五年级 · 立体几何学
将下面这个展开图围成正方体后，可能是（）。

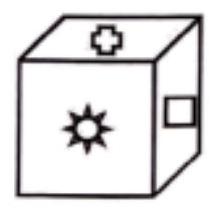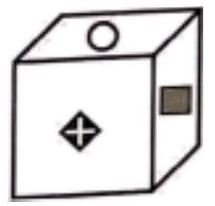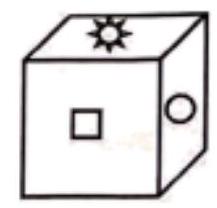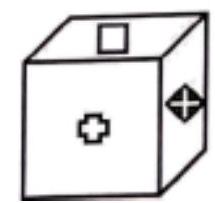
A.

B.

C.

D.

答案: D
解析: 解D

【分析】2-3-1 型正方体展开图, 以一个面为准, 分别确定其余各面, 符合要求即可。

【详解】A. 如果在正面, 则以在后面, 不符合;

B. 如果 $\oplus$ 在正面, 则 $\square$ 在上面, 不符合;

C. 如果在上面, 则 $\mathrm{O}$ 在正面, 不符合;

D. 如果 在正面, 则 在右面, $\square$ 在上面, 符合。

故答案为: D

【点睛】关键是具有一定的空间想象能力。